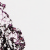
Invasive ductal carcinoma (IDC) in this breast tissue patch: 0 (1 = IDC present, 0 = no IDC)